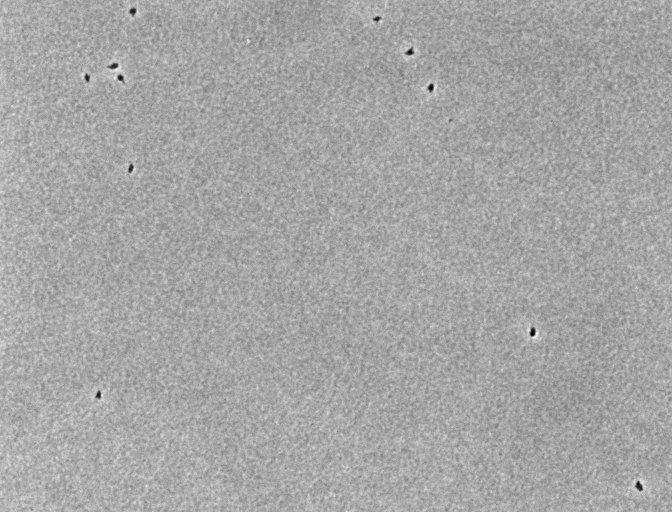
Phase contrast microscopy, 20x objective, 3 h incubation